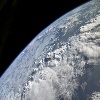
Label: cloud